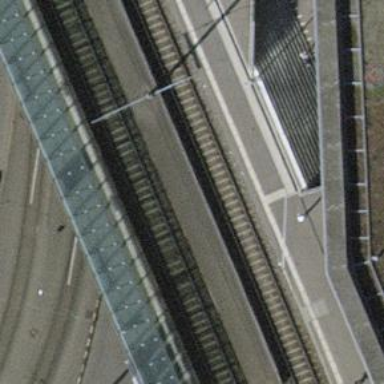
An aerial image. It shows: Railway bridge with electrified contact line. There is one track on the bridge.